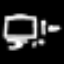
Label: square